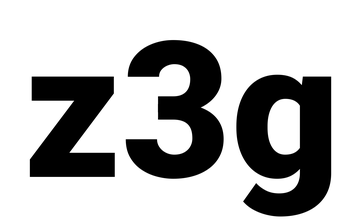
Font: Roboto_Black